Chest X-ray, PA view. Patient: 52 years old, sex F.
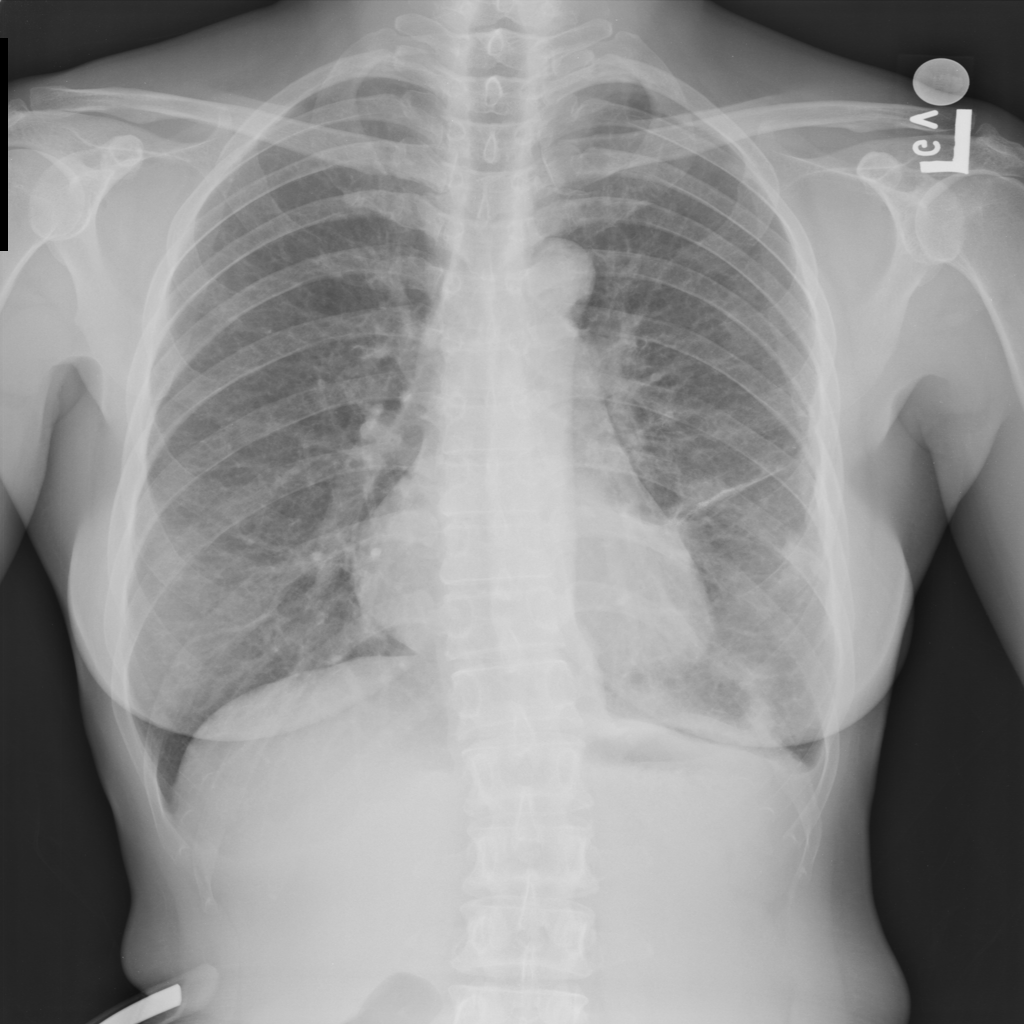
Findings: No Finding